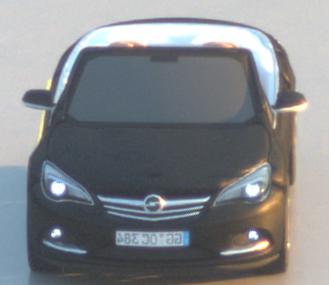
Make: Opel
Model: Cascada 1.4 Turbo
Detailed model: Cascada
Model produced from: 2013/03
Model produced until: 2015/01
Doors: 2
Color: black
Road condition: wet road
Daytime: sunrise or sunset
Contrast: medium contrast